Question: I've got a small question about styling an android application in Xamarin Studio.
I want to style my application like the design in the picture.

Can someone tell me how i can style a view.
I have looked far and wide to find an awnser to my question. If i would build this in visual studio i woul use panels. I've searched for andoird app apppearence but then i get the appearence api for IOS.
Please if you know a way please say so
I want to be very clear about this, i do not want you to think i am asking for code. I am asking for a way to style my application to look like this picture.
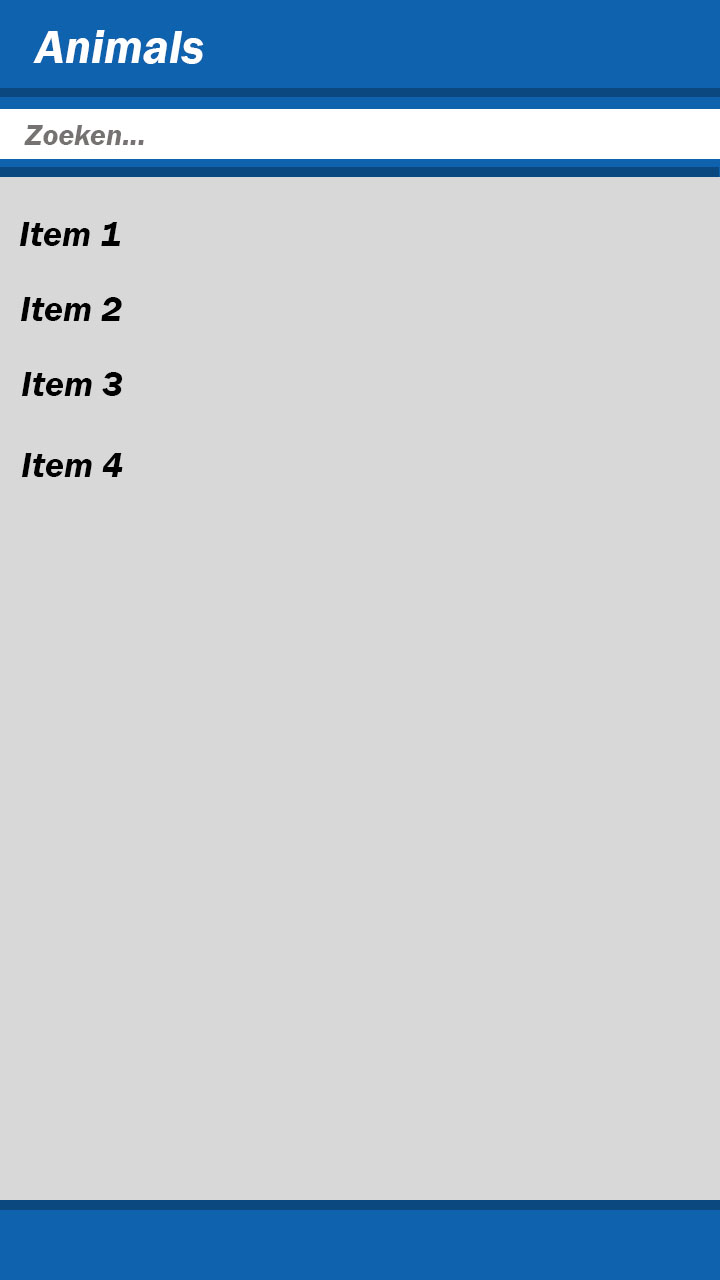
Answer: You should read up on Android Styles and Themes:
<URL>
<URL>
This should get you started.